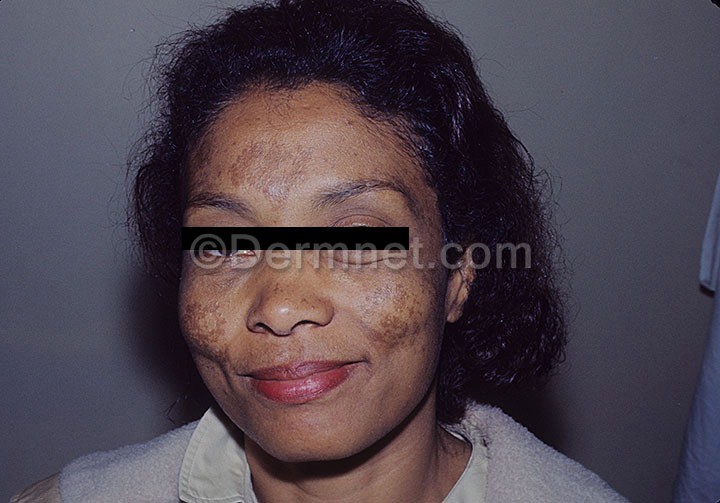
Disease: Light Diseases and Disorders of Pigmentation